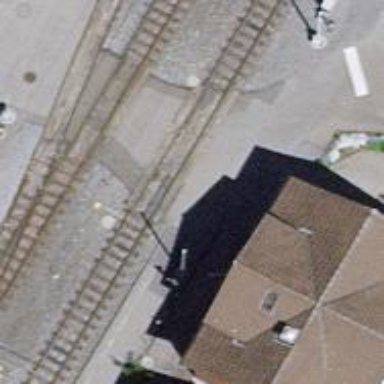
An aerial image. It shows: Level crossing with double half barrier.